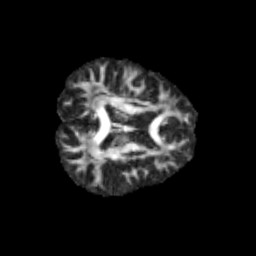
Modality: FA
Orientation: axial
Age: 11
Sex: male
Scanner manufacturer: siemens
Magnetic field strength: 3 T
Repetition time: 3.8 s
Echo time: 0.07 s